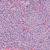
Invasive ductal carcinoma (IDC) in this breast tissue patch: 1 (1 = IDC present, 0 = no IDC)